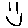
Label: smiley face